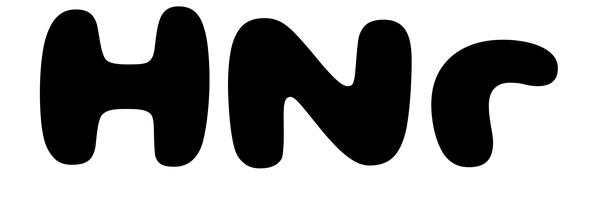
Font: Gluten_Bold